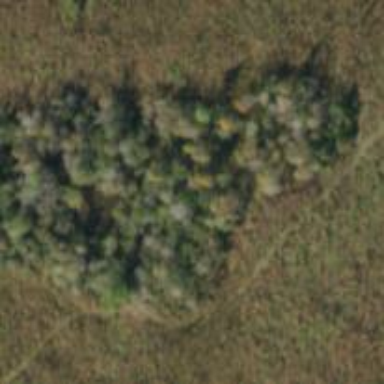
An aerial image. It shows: Swamp in wetland area.